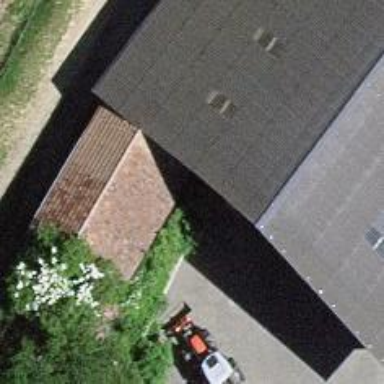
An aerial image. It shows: Barn.